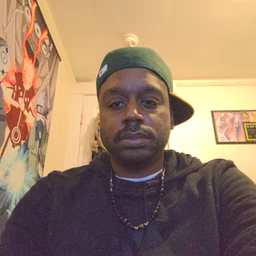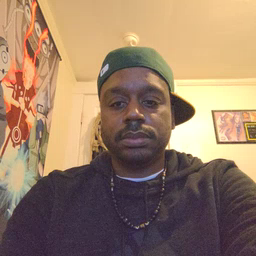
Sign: wake